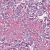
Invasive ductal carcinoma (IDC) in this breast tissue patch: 1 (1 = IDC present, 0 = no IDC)